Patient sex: M
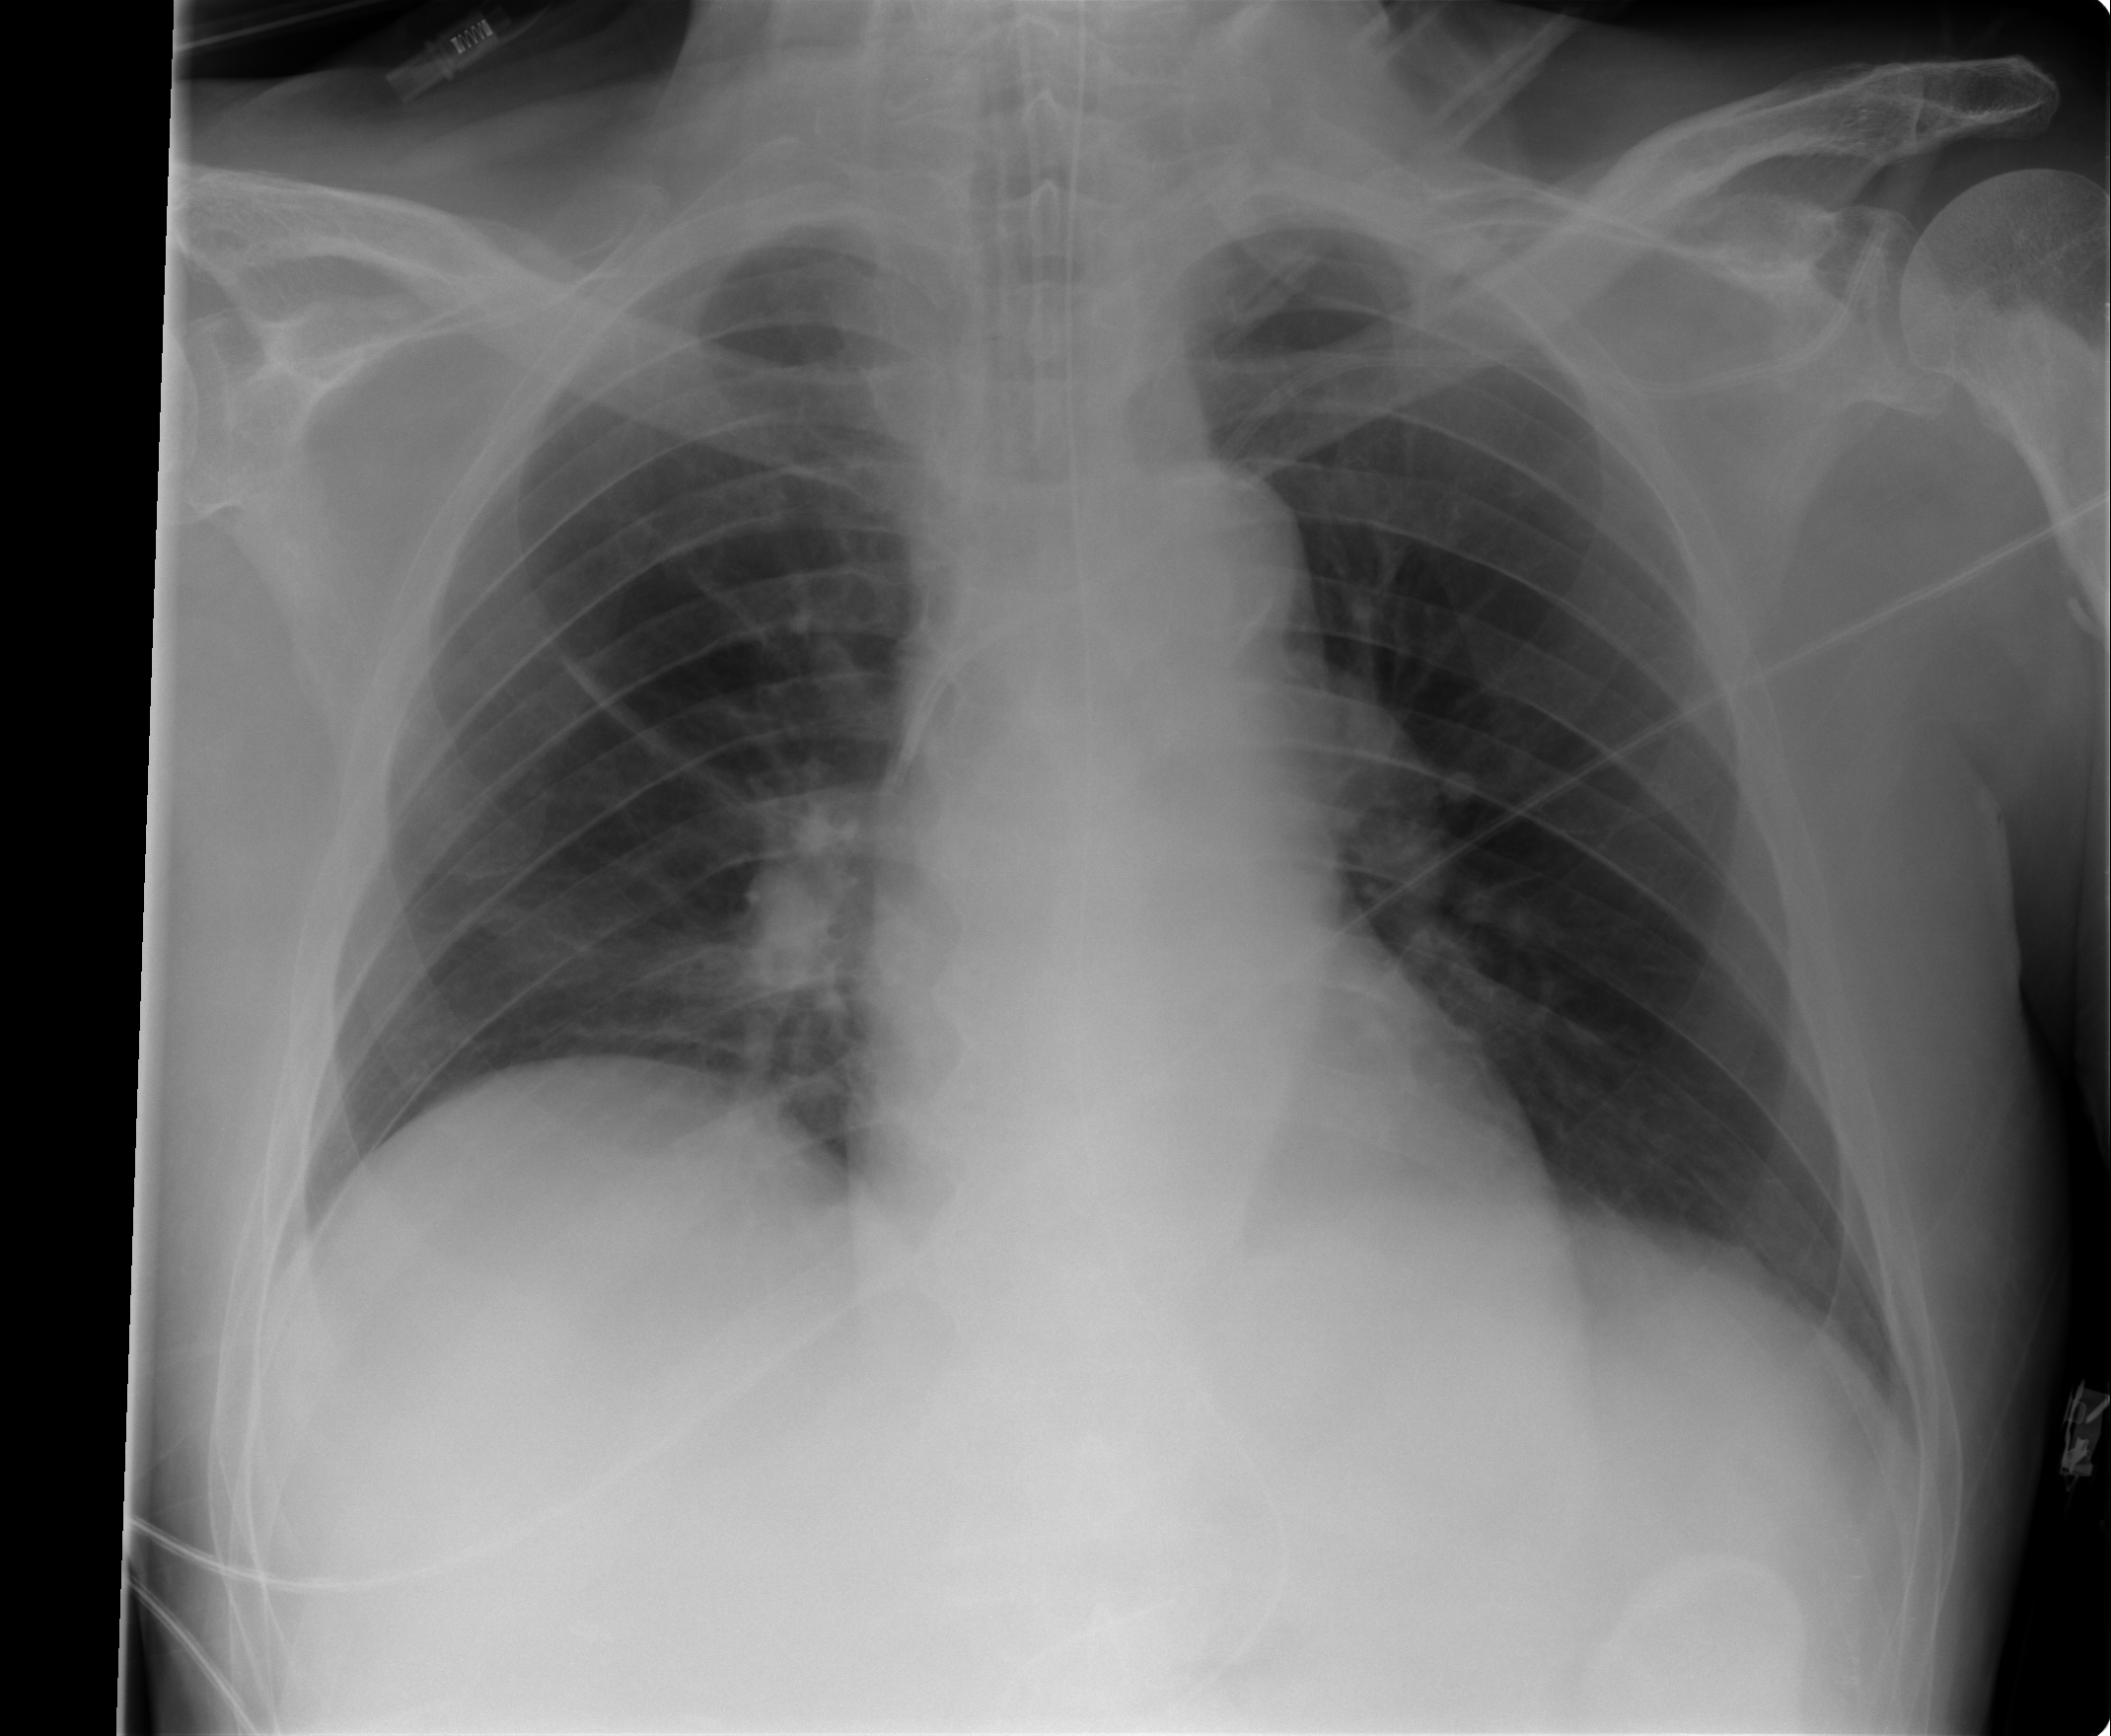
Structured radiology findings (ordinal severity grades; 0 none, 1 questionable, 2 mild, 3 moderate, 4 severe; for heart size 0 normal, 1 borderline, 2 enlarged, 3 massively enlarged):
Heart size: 0
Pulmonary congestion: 0
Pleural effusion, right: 0
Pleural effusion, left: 0
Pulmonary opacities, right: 0
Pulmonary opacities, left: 0
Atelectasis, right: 1
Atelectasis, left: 0